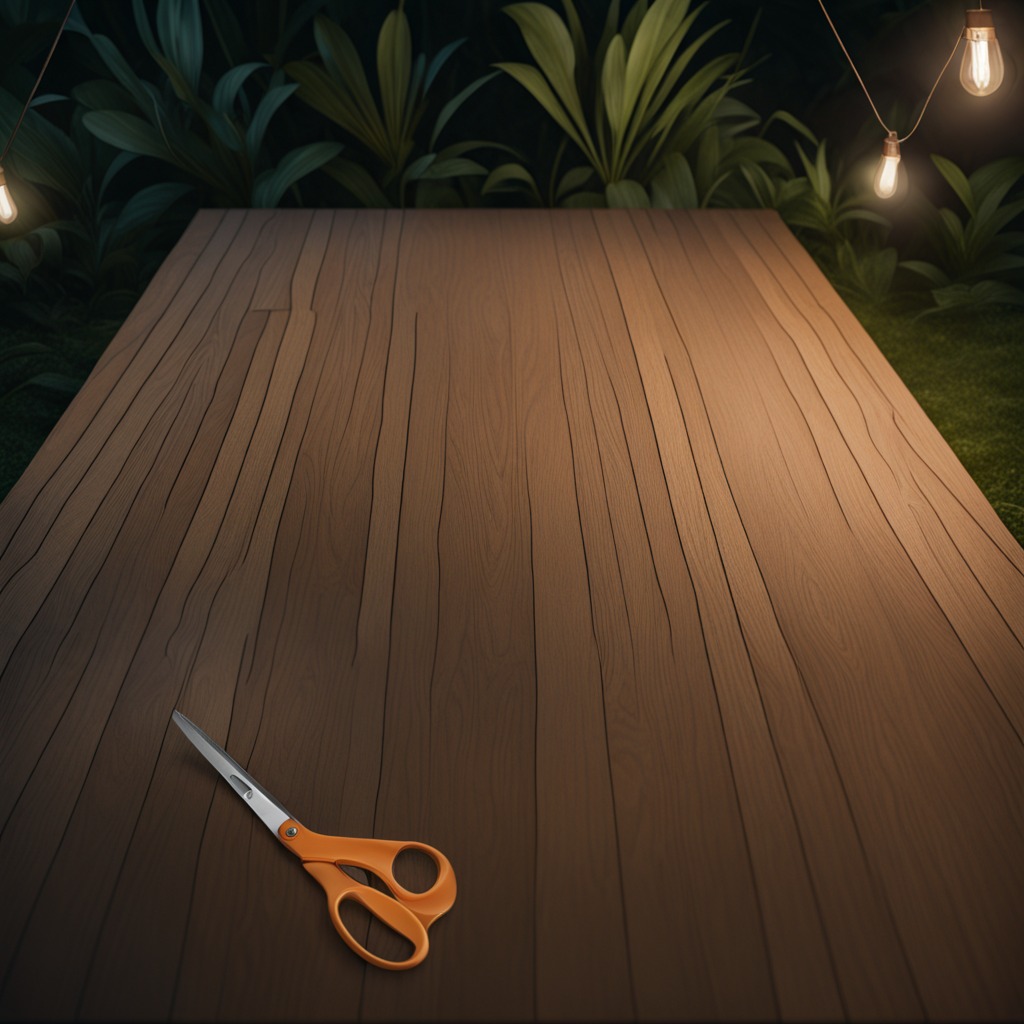
A scissor lies on the wooden table inside a jungle field workshop tent at night.